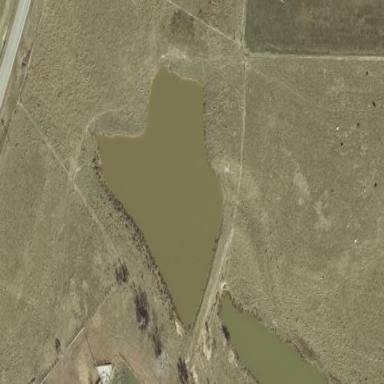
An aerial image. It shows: Reservoir of natural water.